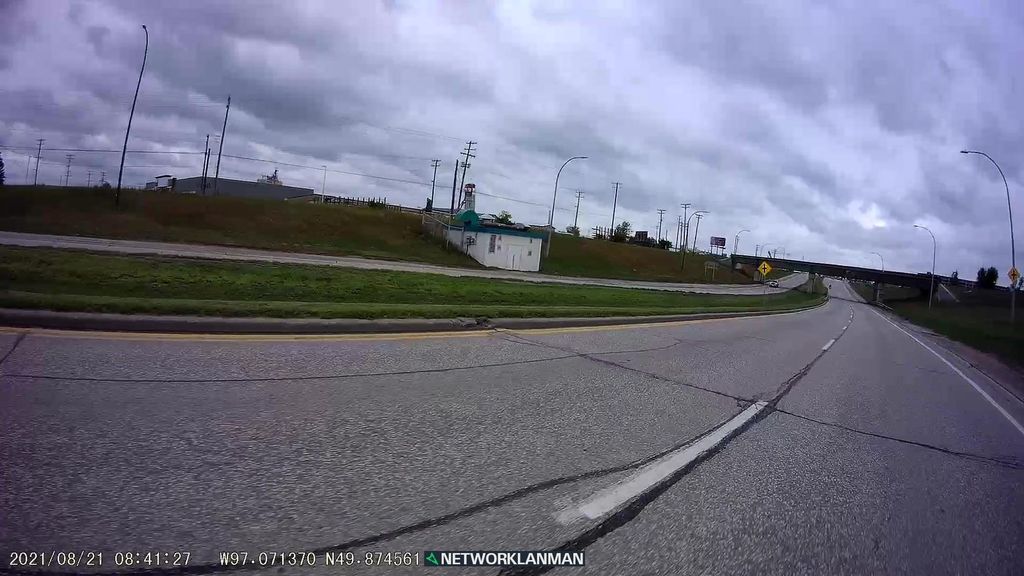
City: winnipeg